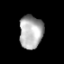
Tissue: lung
Cell type: Epithelial cells
Senescence score: 0.1781
Nuclear area (px): 762
Mean DAPI intensity: 173.247